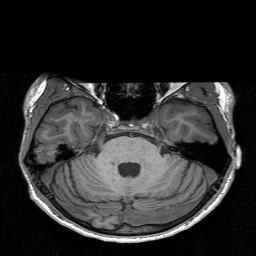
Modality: T1w
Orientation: coronal
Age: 21
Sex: male
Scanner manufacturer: siemens
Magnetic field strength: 3 T
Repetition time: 1.9 s
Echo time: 0.00226 s